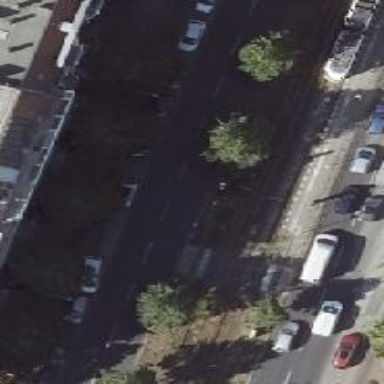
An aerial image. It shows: Primary highway with asphalt surface. There is parallel parking on the right side of the street.